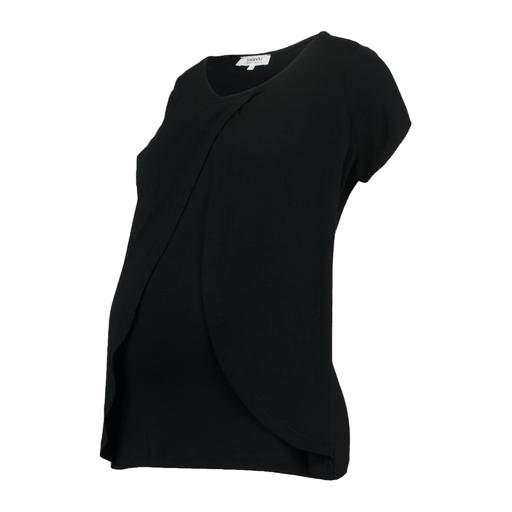
black pleated short sleeve nursing top, black nursing top, maternity black short sleeve, white background